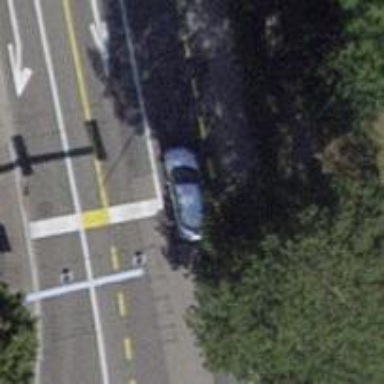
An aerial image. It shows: Road with traffic signals.